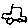
Label: car